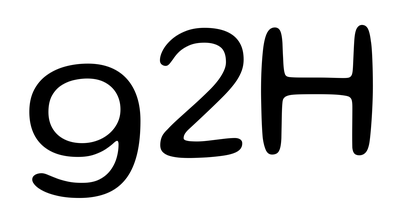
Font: Gluten_Light